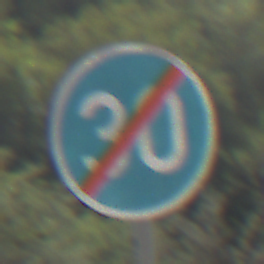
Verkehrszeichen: EndeMindestgeschwindigkeit
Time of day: Midday
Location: Outdoor (Nature)
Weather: PartlyCloudy
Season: NotSpecified
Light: Natural